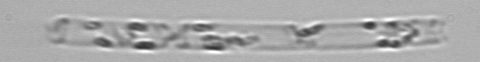
Label: Cerataulina_pelagica